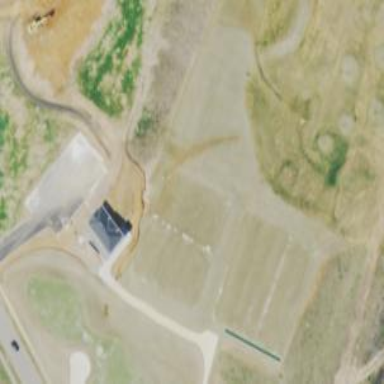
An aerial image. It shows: Grassy area designated as golf tee.